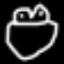
Label: frog